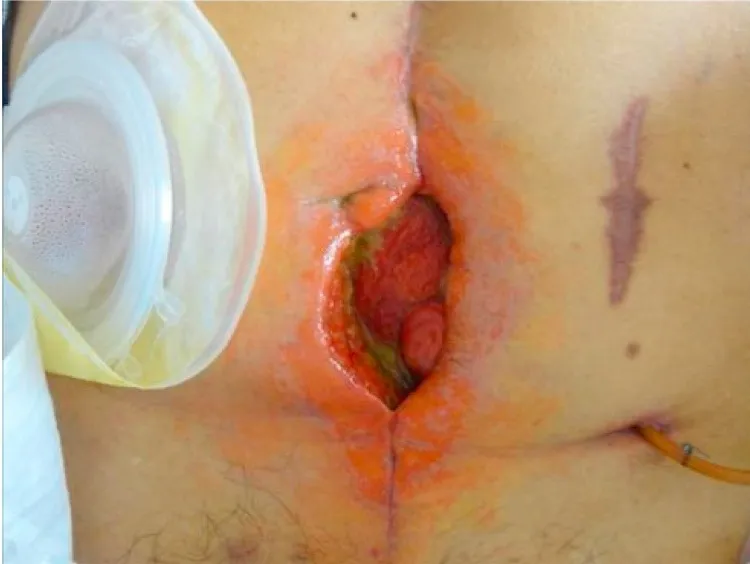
Skin redness and erosion formation.
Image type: medical_photograph (other_medical_photograph)